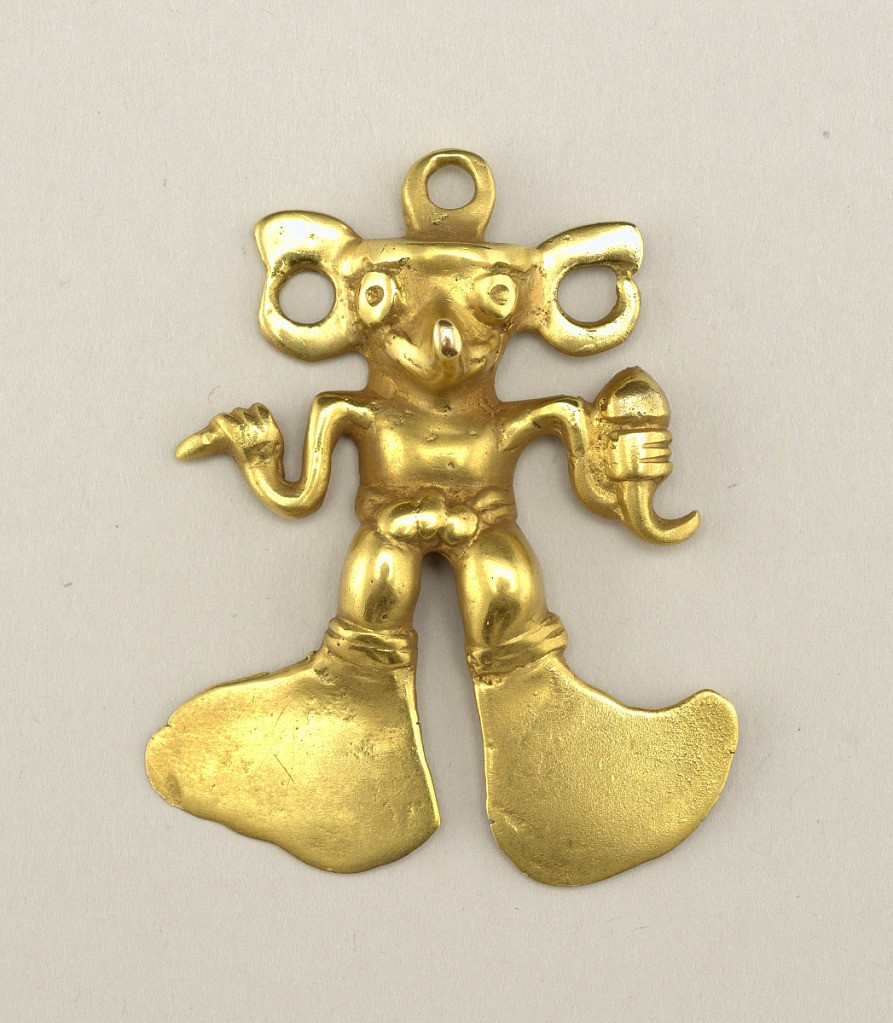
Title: Ornament
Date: possibly 5th century
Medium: Gold
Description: Pre-Columbian pendant.